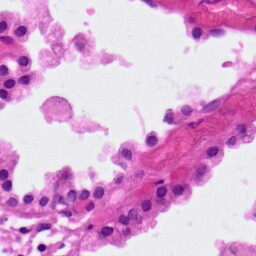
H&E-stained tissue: Lung